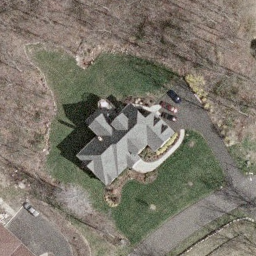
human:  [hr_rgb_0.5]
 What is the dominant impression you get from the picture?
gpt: sparse residential